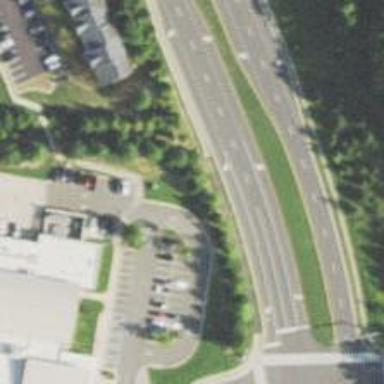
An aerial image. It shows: Driveway with asphalt surface on the left side of the road.